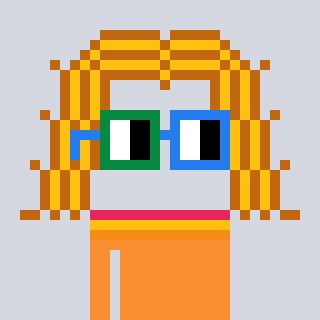
a pixel art character with square green and blue glasses, a hair-shaped head and a orange-colored body on a cool background